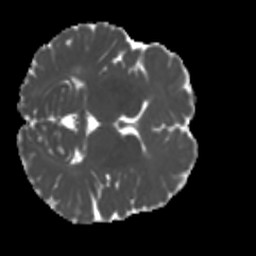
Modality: MD
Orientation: axial
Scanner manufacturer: siemens
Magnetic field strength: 3 T
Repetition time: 4 s
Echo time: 0.0594 s